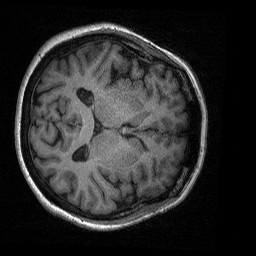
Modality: T1w
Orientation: axial
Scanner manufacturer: siemens
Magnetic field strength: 3 T
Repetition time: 2.3 s
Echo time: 0.00226 s